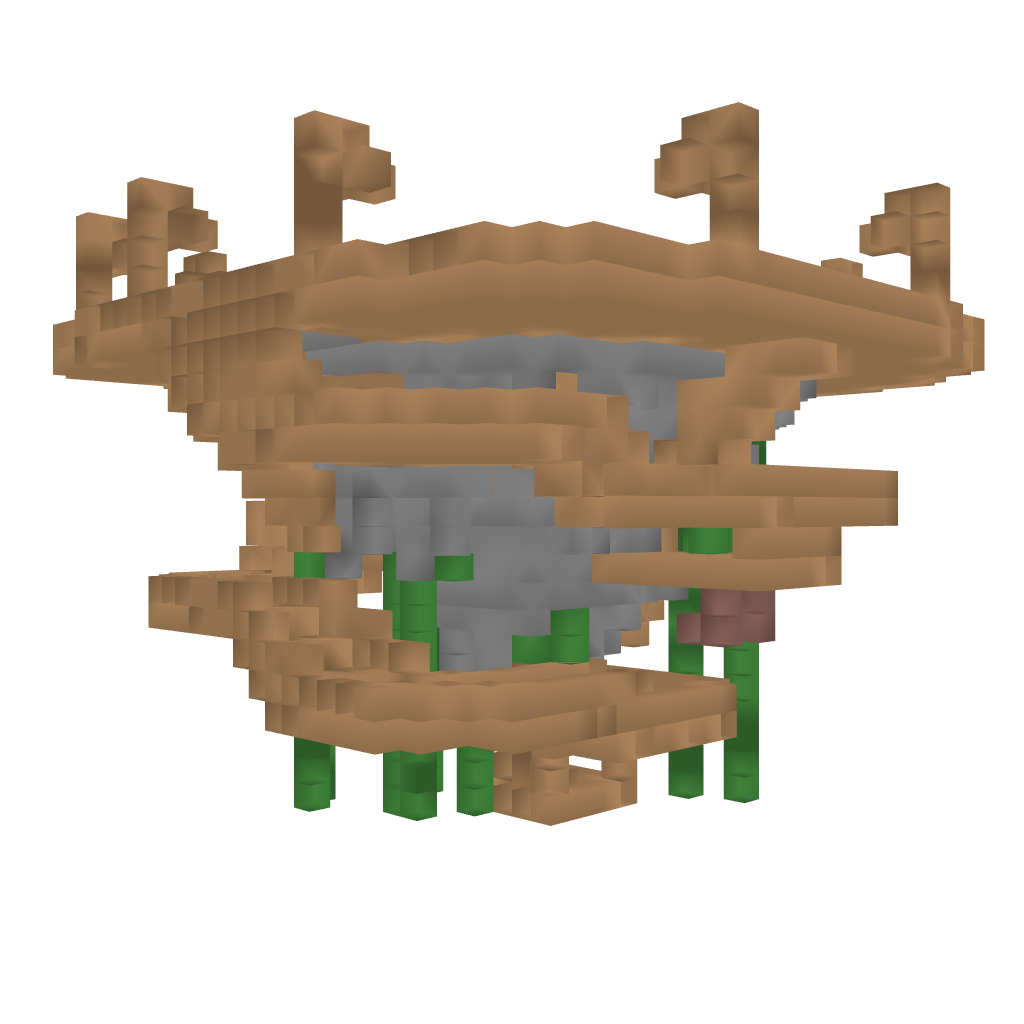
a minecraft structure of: Floating island with stairs! high quality